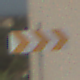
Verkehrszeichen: RichtungstafelnInKurvenGrossLinks
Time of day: MorningAfternoon
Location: Outdoor (Urban)
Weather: Clear
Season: NotSpecified
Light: Natural